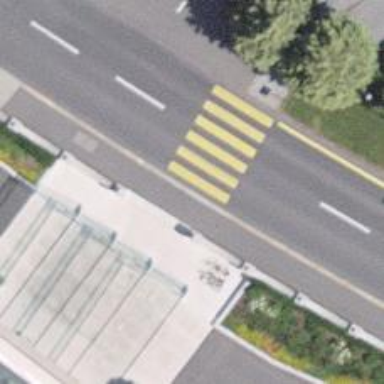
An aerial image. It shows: Kerb barrier.